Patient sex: M
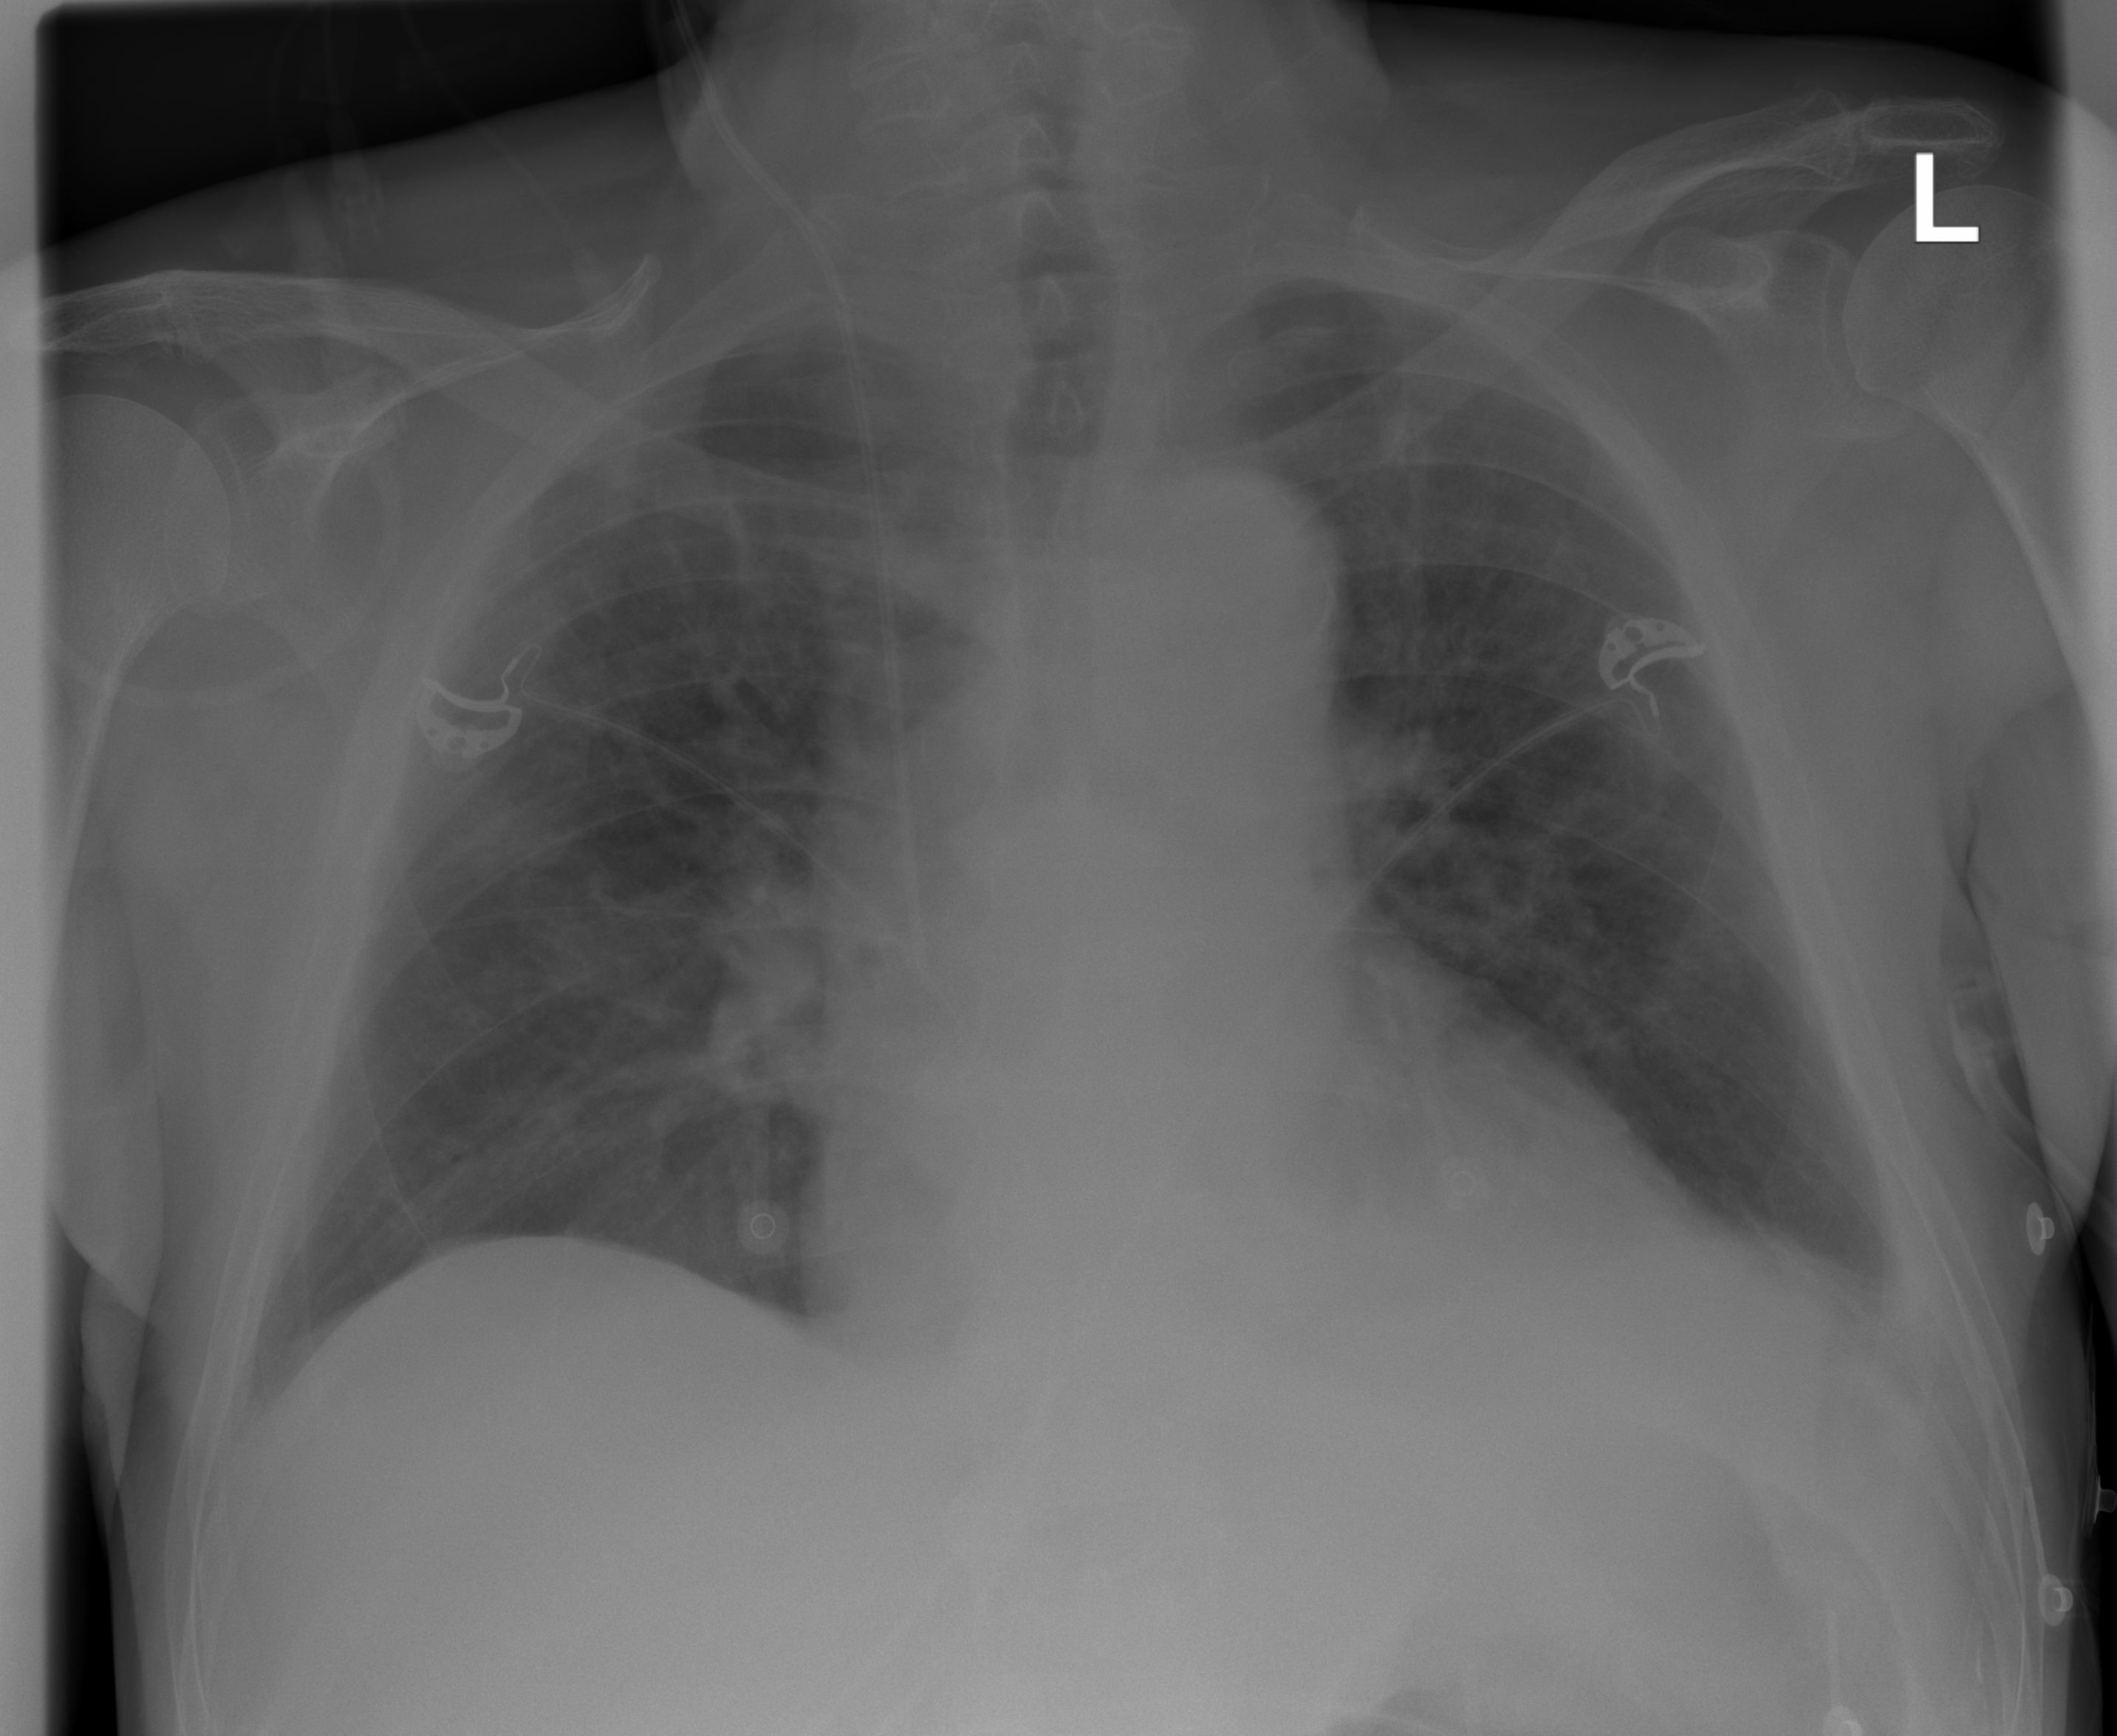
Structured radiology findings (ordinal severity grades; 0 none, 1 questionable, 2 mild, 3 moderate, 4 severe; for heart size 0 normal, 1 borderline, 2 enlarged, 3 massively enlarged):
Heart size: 2
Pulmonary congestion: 2
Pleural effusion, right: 0
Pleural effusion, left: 2
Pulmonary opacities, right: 0
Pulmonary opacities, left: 0
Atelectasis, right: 0
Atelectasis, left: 0